Question: I've a one column table and its TDs having a popover class. So in that TD when clicking on a button will ask for specifiying an input as shown below

As you can see the chart button trigger the popover for that TD and there are 2 inputs on the popover.
So my scenario is to append that Input values in the popover to get copied to the div where "No benchmark specified label". So how can I identify for which TD or for which parent the popover created or initiated. More clearly how to determine the creator of the Popover when I click on the save button.
'''
$('.main-attributes').popover({
html: true,
container: 'body',
placement: 'auto top',
trigger: 'manual',
title: function () {
return $(this).find('.attribute-title').html() + " - Score Range"
},
content: function () {
var H = $('#div_scoreselector');
return $(H).html();
}
})
$('.manage-range').on('click', function (e) { //.manage-range is the chart button as shown in image which opens the popup
var ma = $(this).parents('.main-attributes');
$('.main-attributes').not(ma).popover('hide');
$(ma).popover('toggle');
e.stopPropagation();
});
'''
'''
<div class='hidden' id='div_scoreselector'>
<div>
<div class="row">
<div class="col-md-12">
<div class="row div-scorerange">
<div class="col-md-6">
<div class="form-group">
<label class="control-label">
From</label>
<input placeholder="Low Score" type="text" class="form-control" />
</div>
</div>
<div class="col-md-6">
<div class="form-group">
<label class="control-label">
To</label>
<input placeholder="High Score" type="text" class="form-control" />
</div>
</div>
</div>
<hr />
<div class="row">
<div class="col-md-6 col-md-offset-6">
<button class="btn-dark-grey btn">
CANCEL</button>
<button class="btn btn-red">
SAVE</button>
</div>
</div>
</div>
</div>
</div>
</div>
'''
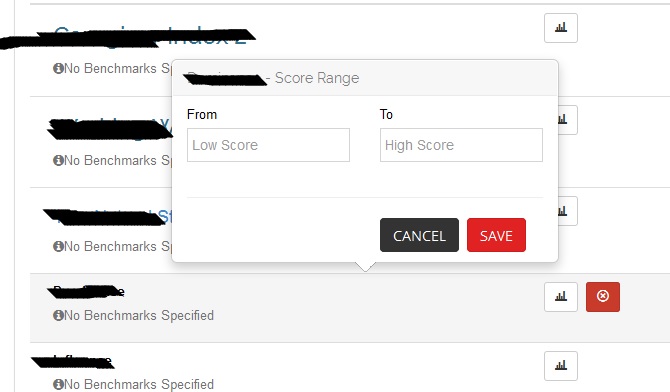
Answer: Assuming you have multiple elements with the main-attributes class in the following generalized manner:
'''
<div class="main-attributes">
<span class="text-container">No Benchmarks Specified</span>
<button class="manage-range">Chart Button 1</button>
</div>
<div class="main-attributes">
<span class="text-container">No Benchmarks Specified</span>
<button class="manage-range">Chart Button 2</button>
</div>
... etc.
'''
Inside your .manage-range click-handler set a reference to $(this) (aka the button clicked at row X), and once the Bootstrap popover shown event is fired you can store the context as a data value on the Save button. <URL>
'''
$('.manage-range').on('click', function (e) {
// ... your code here
var $this = $(this);
$('.main-attributes').off('shown.bs.popover').on('shown.bs.popover', function () {
$('.popover button.save').data('context', $this);
});
e.stopPropagation();
});
'''
Outside of your .manage-range click-handler setup a on-click event for the save button like so:
'''
// Assuming you have a .save class on the Save button
$(document).on('click', '.save', function () {
var $context = $(this).data('context');
var fromval = $('.popover #fromvalue').val();
var toval = $('.popover #tovalue').val();
// Now get the text container relative to the $context passed in
$context.siblings('.text-container').text('From: ' + fromval + ' To: ' + toval);
});
'''
Here is a rough fiddle: <URL>